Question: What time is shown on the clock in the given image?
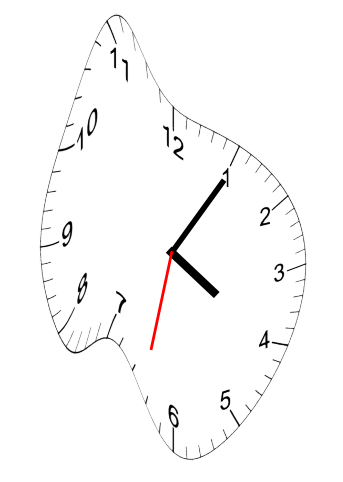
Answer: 04:05:32